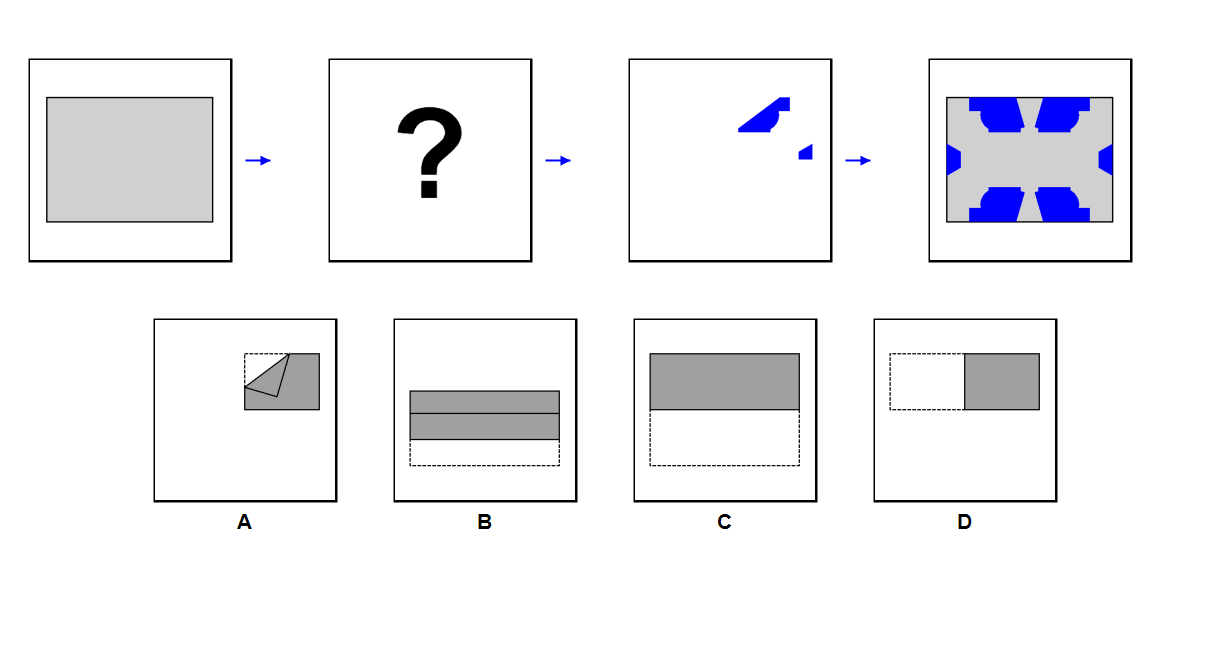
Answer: B